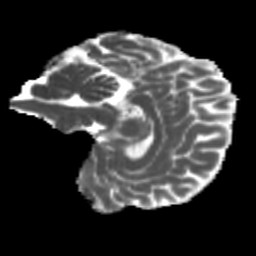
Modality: MD
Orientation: sagittal
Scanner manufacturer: siemens
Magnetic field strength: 3 T
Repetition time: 4 s
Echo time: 0.0594 s